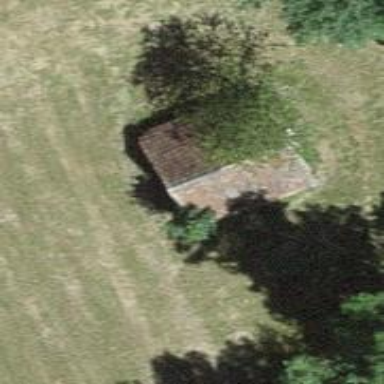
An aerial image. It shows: Barn.